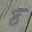
Label: 8